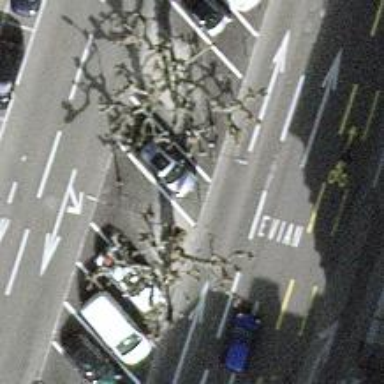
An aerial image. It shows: Tree-lined avenue.